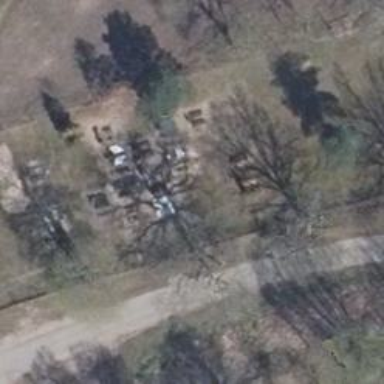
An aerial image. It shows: Cemetery.